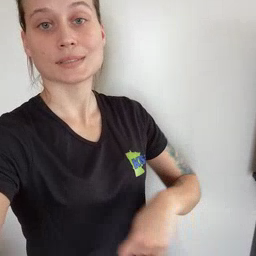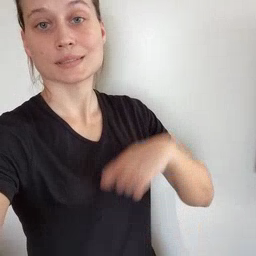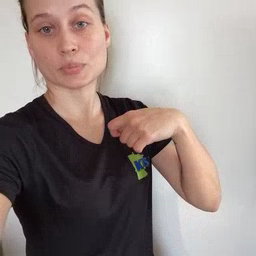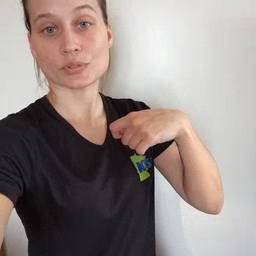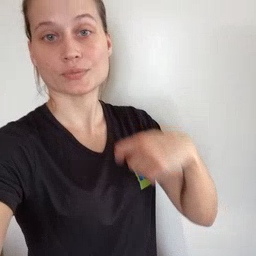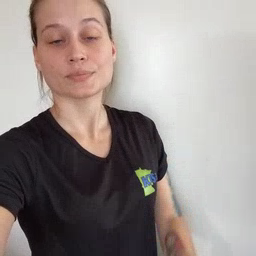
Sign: zipper